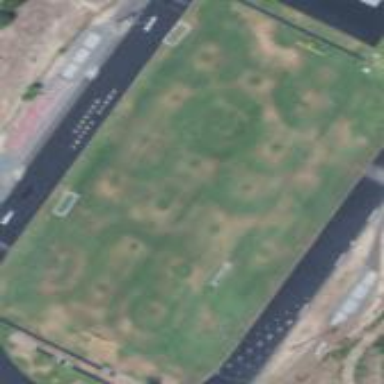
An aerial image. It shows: Pitch for American football.